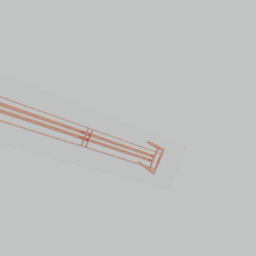
Label: furniture